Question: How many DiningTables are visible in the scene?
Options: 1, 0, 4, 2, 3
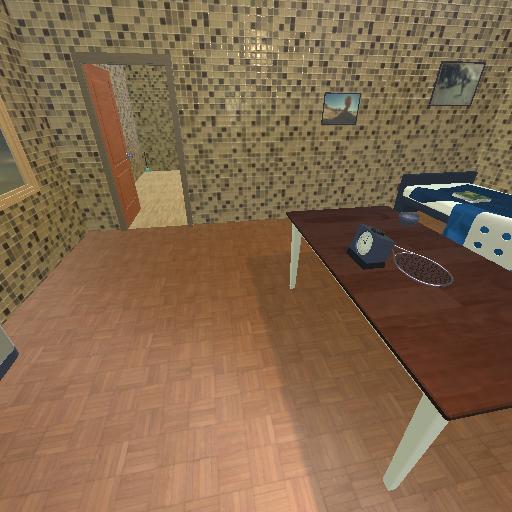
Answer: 1